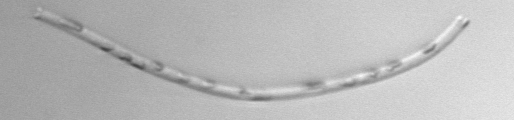
Label: Eucampia_morphytype1